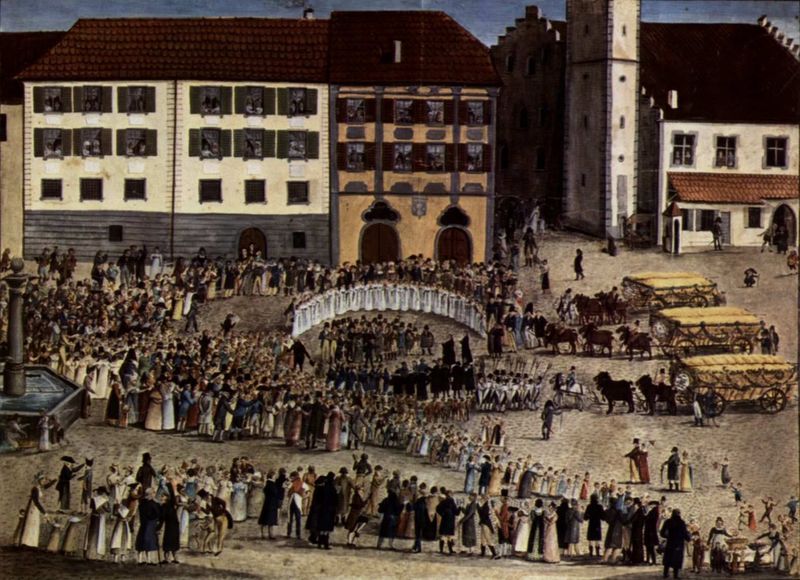
Titel: Am »Platz«
Künstler: Gottlob Johann Edinger
Standort: Ravensburg
Institution: Stadtarchiv
Schlagwörter: blau, dunkel, gemälde, himmel, schatten, wasser, weiß, frauen, gelb, menschen, ocker, stadt, braun, fenster, grau, licht, männer, nacht, schwarz, stroh, säule, tür, dach, gebäude, haus, rot, tuch, beige, fest, malerei, masse, menge, versammlung, hinrichtung, sockel, häuser, kirche, adel, gesang, brunnen, fensterläden, kamin, kamine, kinder, kreis, pferde, räder, schornstein, stock, turm, springbrunnen, bogen, fahnen, fassade, fassaden, türen, zuschauer, heu, zug, dorf, dächer, giebel, kutsche, kutschen, läden, markt, platz, speichen, wagen, gardinen, tor, bögen, spiel, fensterladen, torbogen, uniform, schirme, reihe, schlange, zeremonie, menschenmenge, reihen, halbkreis, tore, mittelalter, klerus, lanzen, marktplatz, prozession, sammlung, ochsen, brunne, preussen, schindeln, heuwagen, waagen, preu en, fuhrwerk, leiterwagen, dorfplatz, festlichkeit, oktoberfest, aufmarsch, vierspänner, anstehen, schiessscharte, turnier, maktplatz, sdachziegel, zushauer, holländisch wahrscheinlich, fuhren